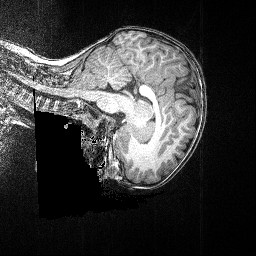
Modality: T1w
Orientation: sagittal
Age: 66
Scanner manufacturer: siemens
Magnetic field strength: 3 T
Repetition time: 2.5 s
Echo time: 0.00347 s